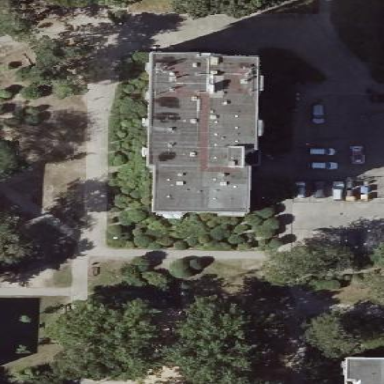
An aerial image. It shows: Flat-roofed apartment building.